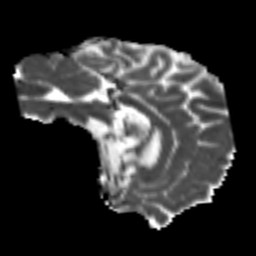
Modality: MD
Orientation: sagittal
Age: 29
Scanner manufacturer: siemens
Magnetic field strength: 3 T
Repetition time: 4.52 s
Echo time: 0.084 s